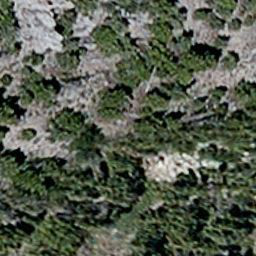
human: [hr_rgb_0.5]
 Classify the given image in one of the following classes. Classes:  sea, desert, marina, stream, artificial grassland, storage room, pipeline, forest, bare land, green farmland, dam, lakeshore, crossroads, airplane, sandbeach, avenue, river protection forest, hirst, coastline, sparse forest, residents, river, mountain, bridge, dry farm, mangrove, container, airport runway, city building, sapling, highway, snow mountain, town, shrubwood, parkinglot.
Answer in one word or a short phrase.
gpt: sparse forest